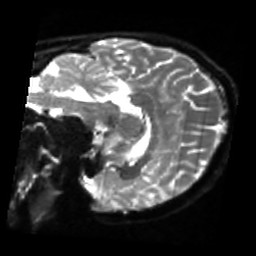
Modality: sbref
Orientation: sagittal
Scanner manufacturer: siemens
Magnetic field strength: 3 T
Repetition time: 4 s
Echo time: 0.0594 s